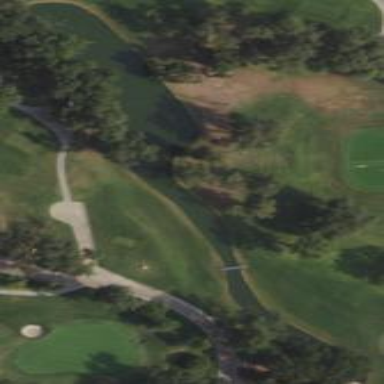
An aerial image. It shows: Golf course feature - pond classified as lateral water hazard.